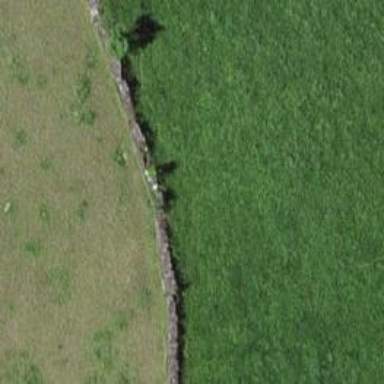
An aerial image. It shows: Wall made of dry stone.